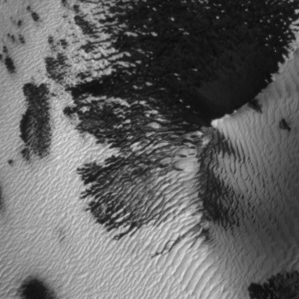
Label: frost